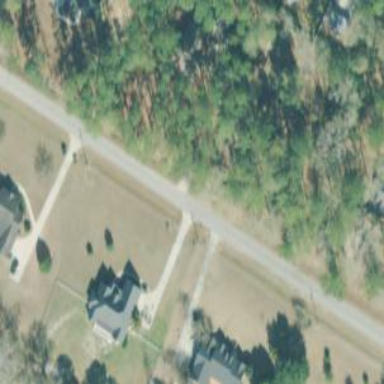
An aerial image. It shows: Residential road.